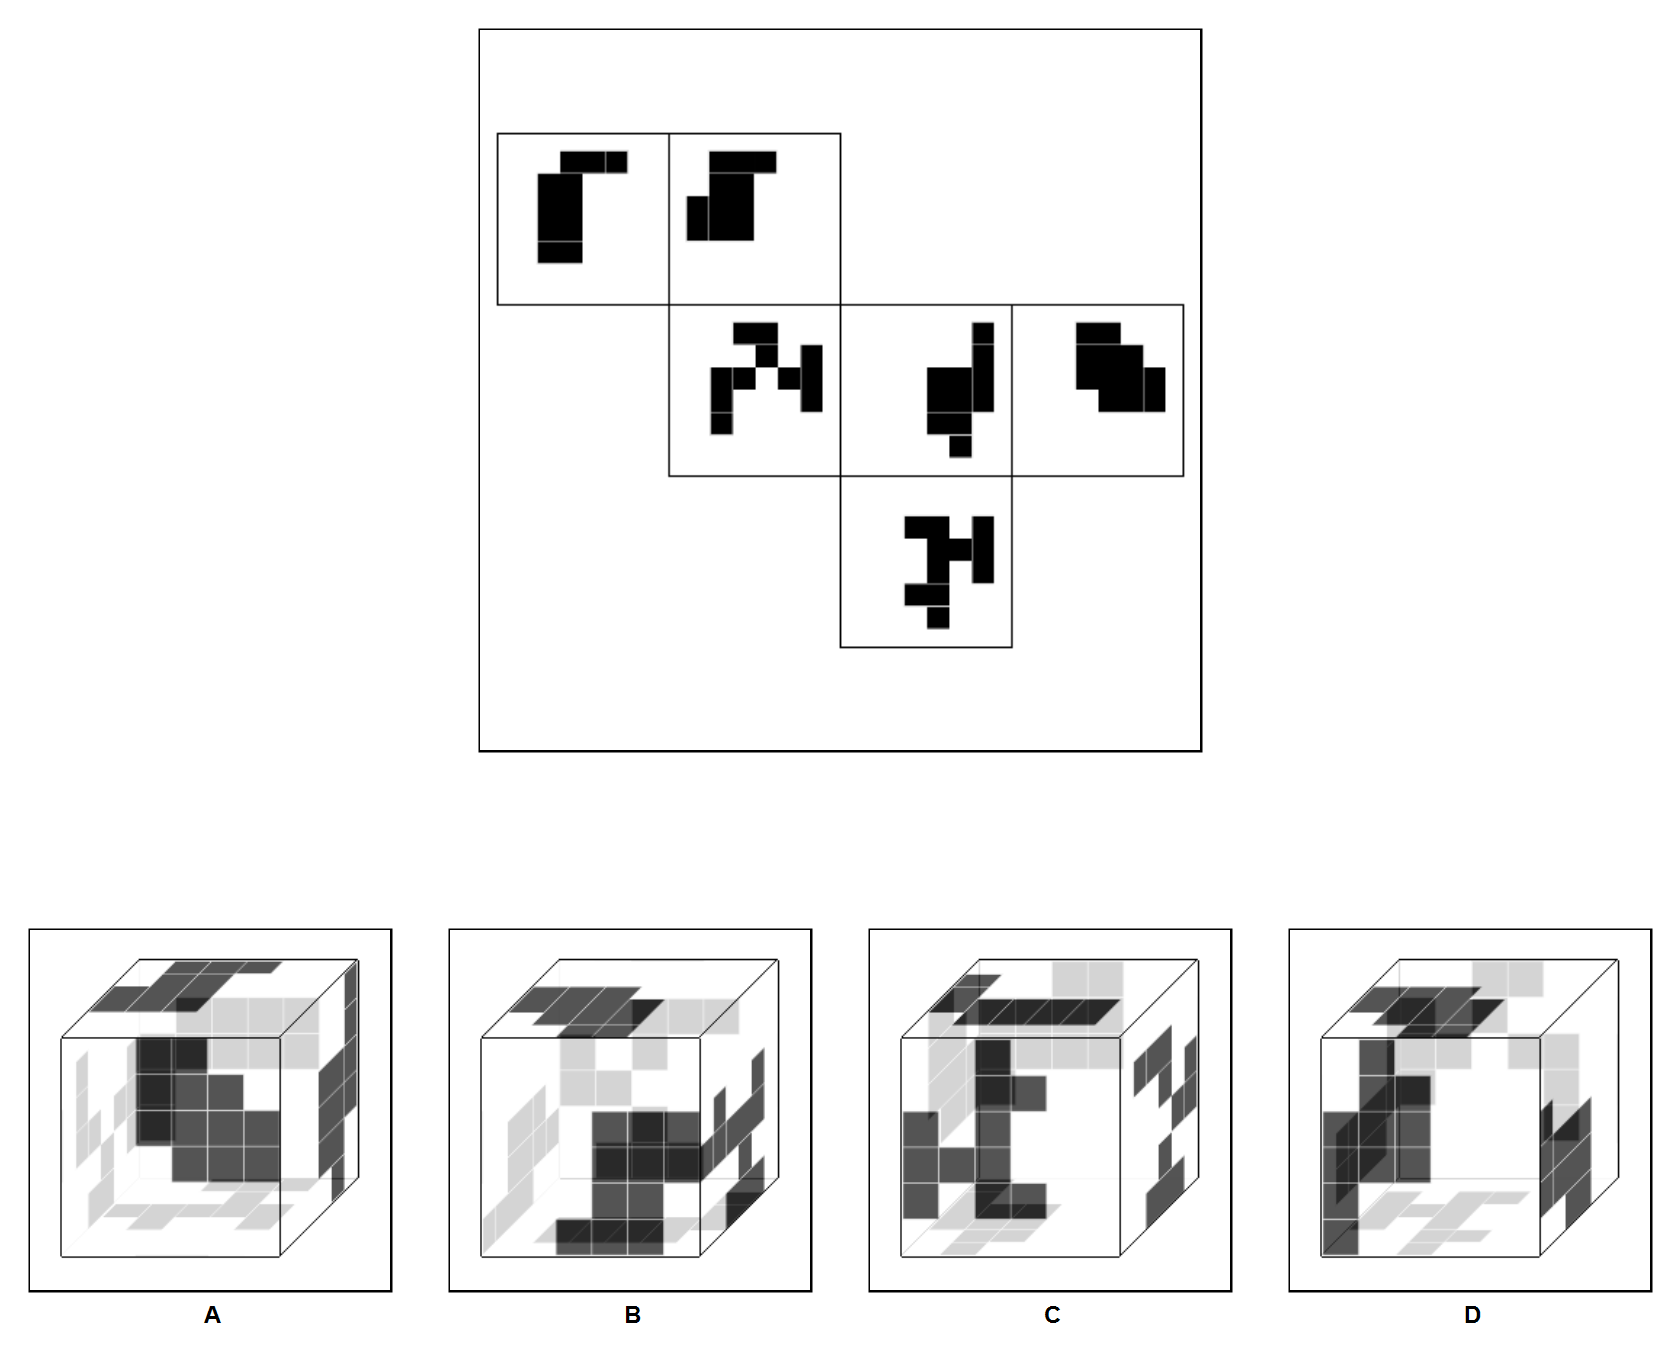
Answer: C